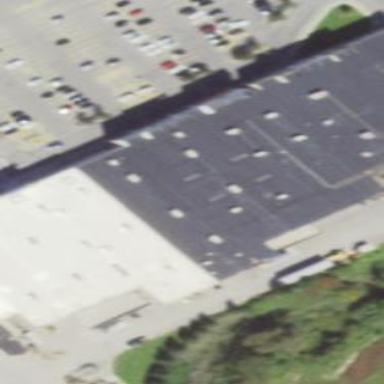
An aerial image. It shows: Retail building.